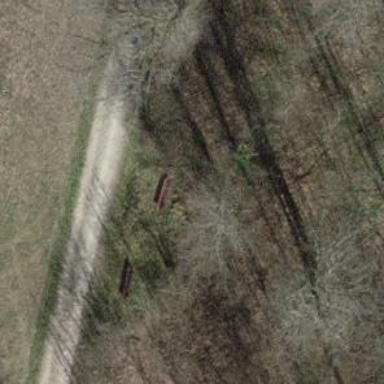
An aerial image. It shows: Red bench.